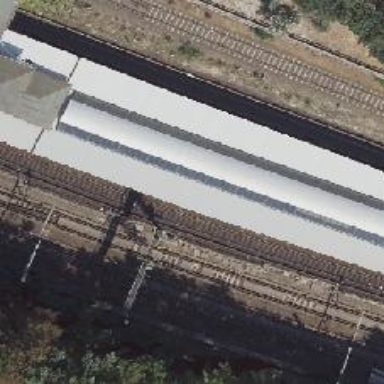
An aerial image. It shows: Light rail electrified railway.